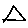
Label: triangle